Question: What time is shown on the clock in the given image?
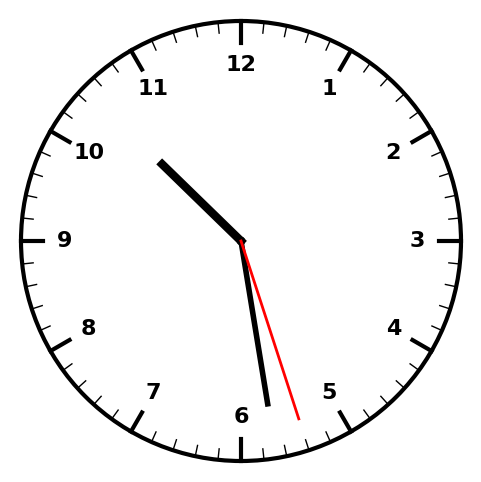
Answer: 10:28:27